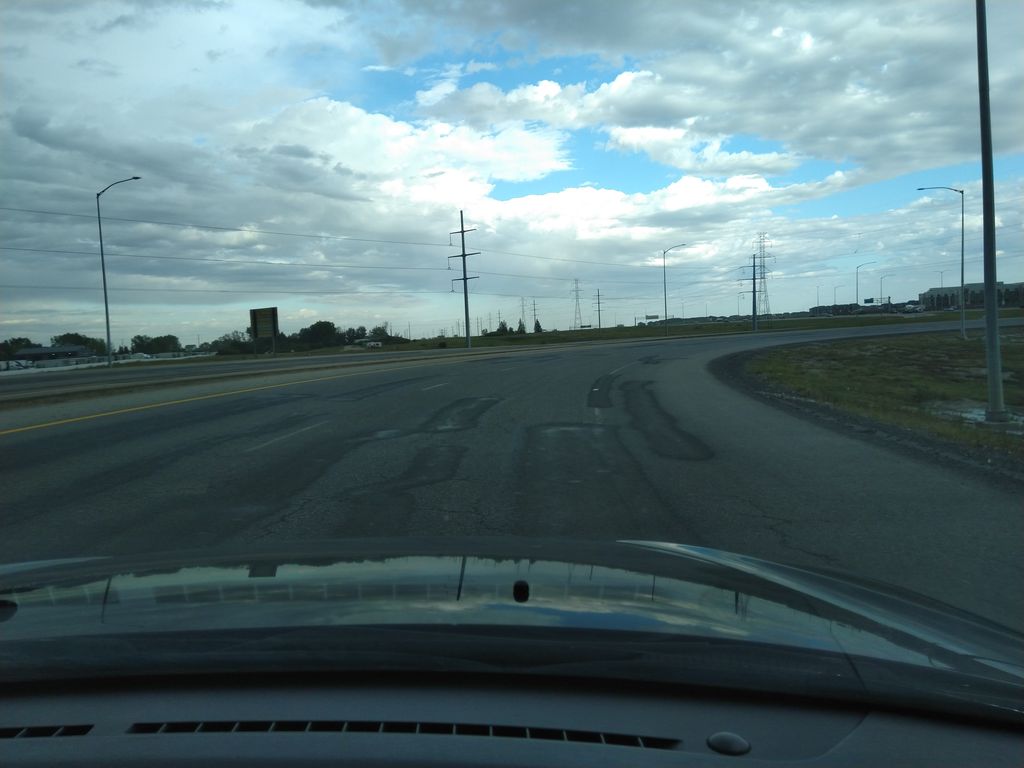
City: calgary